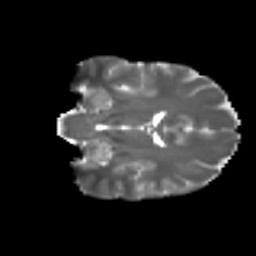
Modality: T2w
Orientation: coronal
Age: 24
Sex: female
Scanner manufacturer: ge
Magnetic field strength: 3 T
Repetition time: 7.8 s
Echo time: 0.0606 s